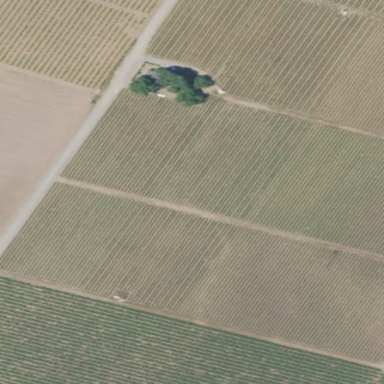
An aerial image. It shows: Vineyard growing grapes.